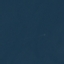
Land use / land cover: SeaLake